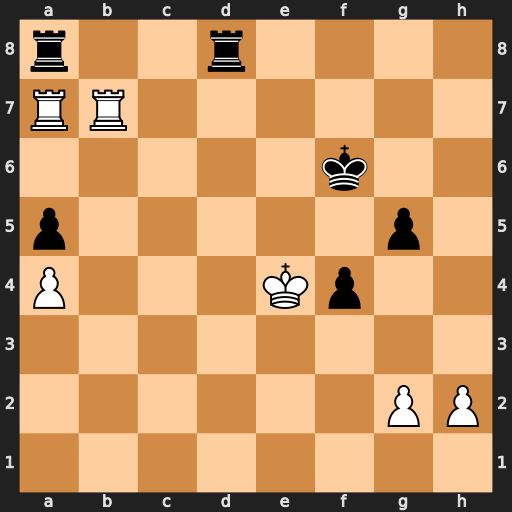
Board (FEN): r2r4/RR6/5k2/p5p1/P3Kp2/8/6PP/8
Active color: w
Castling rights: -
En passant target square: -
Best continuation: Rb6+ Rd6 Rxd6#